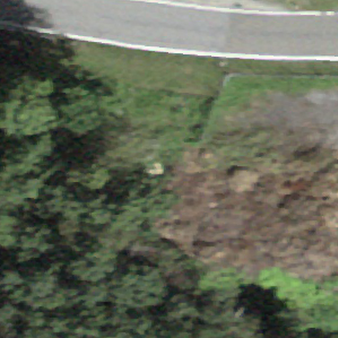
Label: other